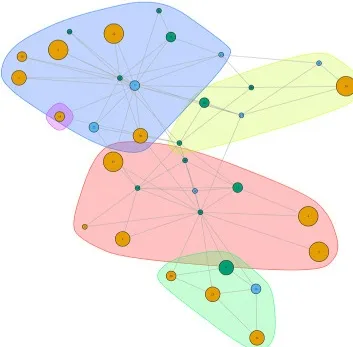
The original and generated graphs from Zachary's Karate network (Zachary). B; The PGM-generated graph, if just categorical attributes and degree augmentation are used to generate the network.
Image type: chart (chart)